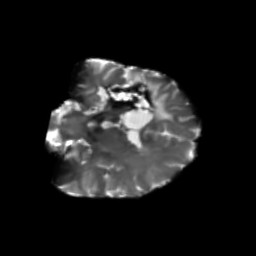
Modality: T2w
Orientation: coronal
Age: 44
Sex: female
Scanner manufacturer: siemens
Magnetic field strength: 3 T
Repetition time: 5.47 s
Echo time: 0.0854 s